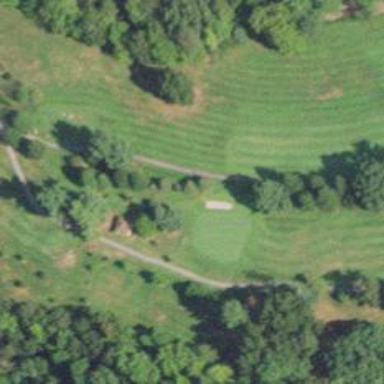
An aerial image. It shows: Golf Course Hole.